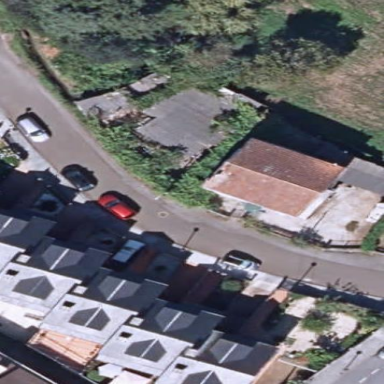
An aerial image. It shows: Simple and straightforward house.